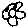
Label: flower